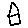
Label: house